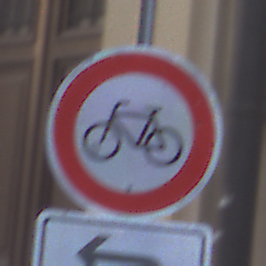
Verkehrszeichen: VerbotRadverkehr
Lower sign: RichtungsangabeDurchPfeile2
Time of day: MorningAfternoon
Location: Outdoor (Urban)
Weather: PartlyCloudy
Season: NotSpecified
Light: Natural